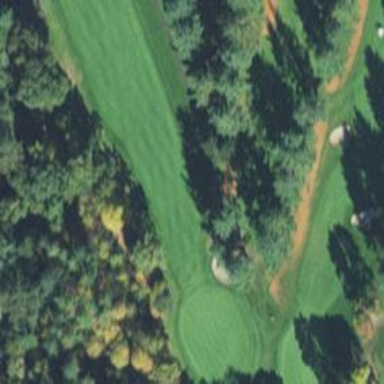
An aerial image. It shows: Path used for both walking and golf.